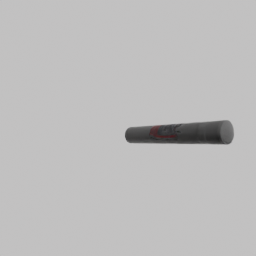
Label: architecture